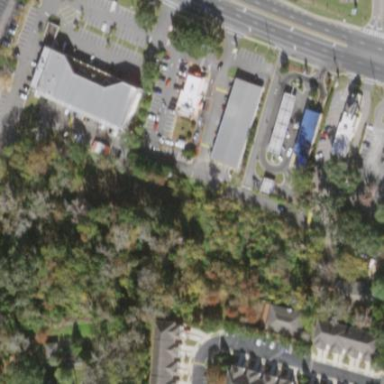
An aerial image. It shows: Commercial area with fast food establishment.